Question: I am attempting to store xml metadata within chart shapes in a PowerPoint presentation.
I need to ensure that the shape only contains the current xml data, so I have a function to delete existing data (if any) and add the current data.
'''
Sub Test()
Dim cht as Chart
Dim xml as String
Set cht = ActivePresentation.Slides(1).Shapes(1)
xml = "<Chart property1='true' property2='false'>blah blah blah</Chart>"
EmbedChartXML xml, cht
End Sub
Sub EmbedChartXML(xml As String, cht As Shape)
Dim x As Variant
'Get rid of any previous data
For Each x In cht.CustomerData
x.Delete
Next
Set xmlPart = cht.CustomerData.Add
xmlPart.LoadXML xml
End Sub
'''
The 'For Each' loop is failing with the indicated error message. I can see that the 'cht.CustomerData.Count = 2' (for example), but if I try to view this in the Locals window, I get the same error.

Here is another test routine that is failing, even though there is nothing inside the For/Next loop.
'''
Sub TestIteration()
Dim sld As Slide
Dim pres As Presentation
Dim shp As Shape
Dim x As CustomXMLPart
Set pres = ActivePresentation
Set sld = pres.Slides(2)
For Each shp In sld.Shapes
Set pptCustomerData = shp.CustomerData
For Each x In shp.CustomerData
' For Each pptCustomXMLPart In pptCustomerData
' Debug.Print pptCustomXMLPart.Id
' Next
Next
Next
End Sub
'''
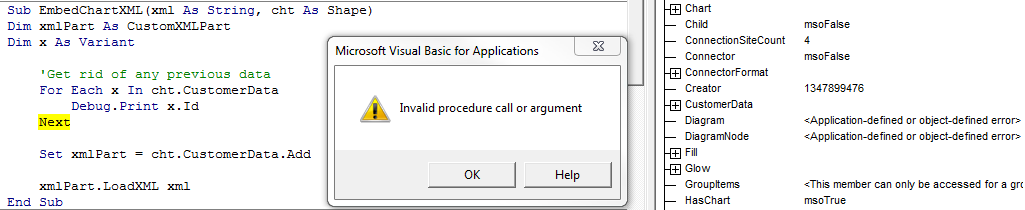
Answer: Others here cannot replicate this error in Excel 2013 (I am using Excel 2010) where the collection object itself becomes inaccessible. Perhaps there is a bug or something, but I could not find much on Google about similar errors...
I ultimately arrive at this solution. I am not sure why the CustomXMLPart's '.Delete' method doesn't actually the item from the collection (instead it makes it to 'Nothing', and then failure on successive iteration attempts).
Instead, I use the 'CustomerData.Delete' method. This seems to be working as expected.
'''
Sub EmbedChartXML(xml As String, cht As Shape)
Dim x As Variant
Dim cData As CustomerData
Dim xID As String
Set cData = cht.CustomerData
Debug.Print cht.CustomerData.Count
'Get rid of any previous data
For Each x In cData
xID = x.Id
cData.Delete xID
Next
With cData.Add
.LoadXML xml
End With
Debug.Print cht.CustomerData.Count
End Sub
'''